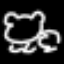
Label: frog